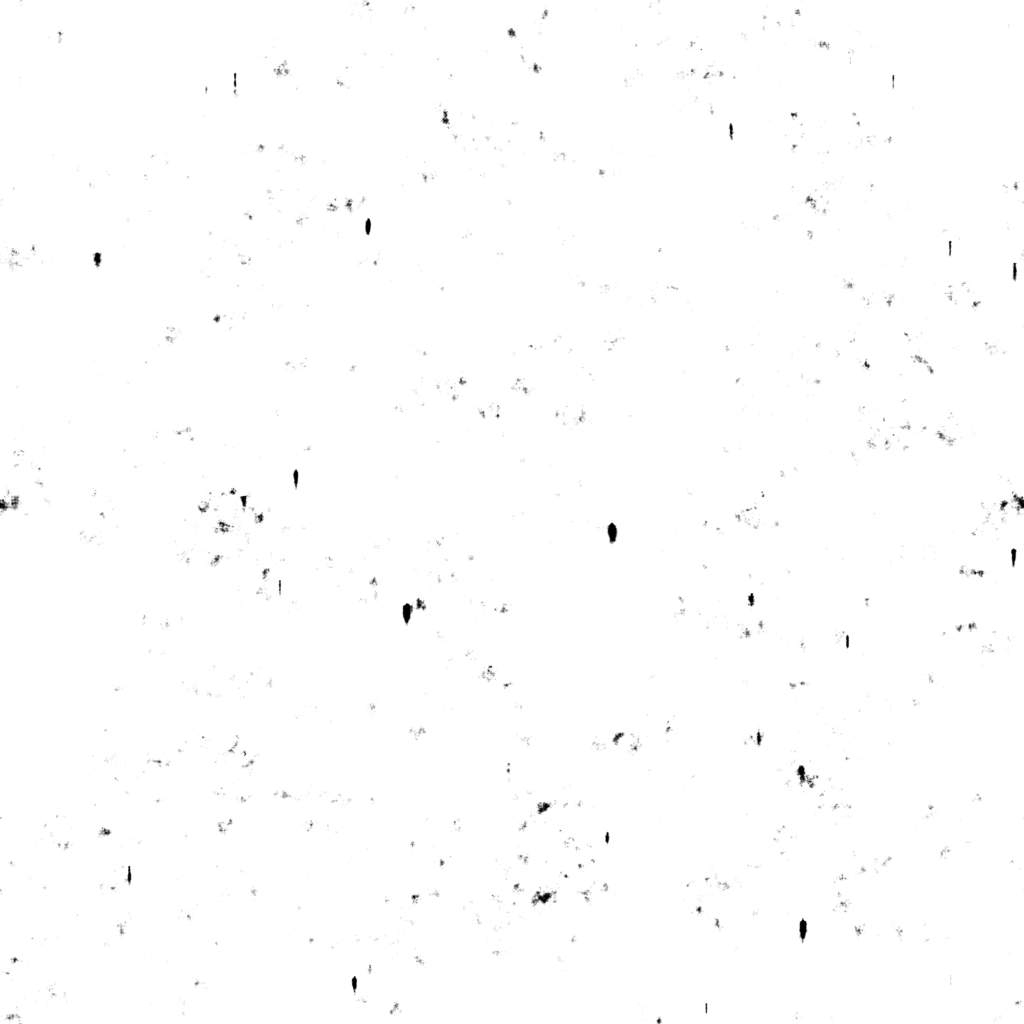
Texture map type: Metalness